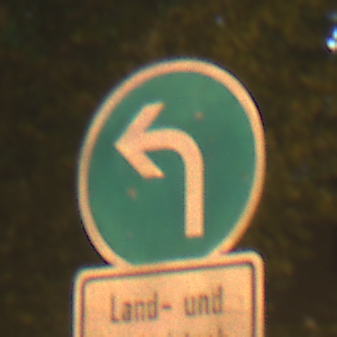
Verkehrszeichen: VorgeschriebeneFahrtrichtungLinks
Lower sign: BesondereFahrzeugeUndTransportgueter8
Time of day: Night
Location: Outdoor (Urban)
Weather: Clear
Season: NotSpecified
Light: Artificial